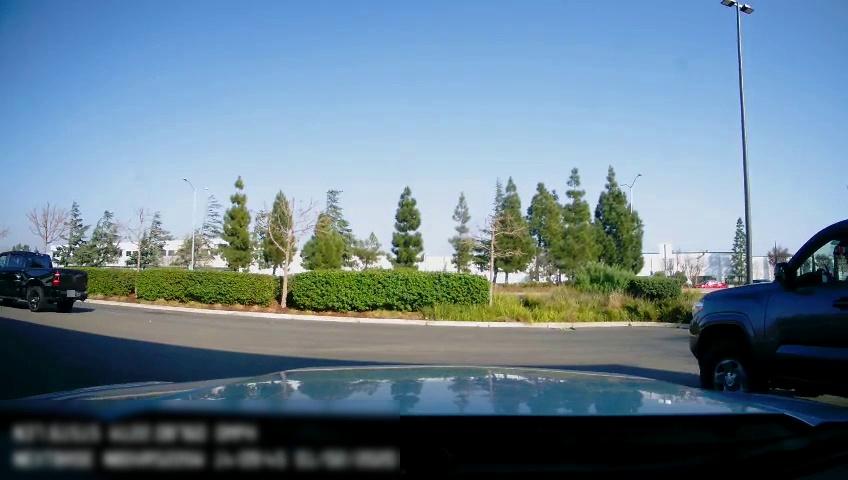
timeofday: Day
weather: Sunny
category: Drivable Space
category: Vehicles | Truck
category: Vehicles | Car
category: Vehicles | Car
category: Vehicles | Car